Question: The focus of my question pertains to the 'takeInventory()' method.
You can assume that 'InventoryDemo''s 'main()' method is functional (aside the implementation of the 'takeInventory()' method).
If you desire, you may find the other classes <URL>.
The objective of my 'takeInventory()' method is to sort through my 'list', and report the integer value of each unique instance of 'Product' types.
This is to be differentiated exclusively by name:
> ).
'Product's of like name should be grouped together (regardless of cost).
The output should report this:

I assume there is a method of sorting this data which is much more effective than my current approach. However, I do not know of one.
'''
import java.util.*;
public class InventoryDemo
{
public static void main(String [] args) {
ArrayList<Product> list = new ArrayList<Product>();
list.add(new Car("Jaguar", <PHONE>));
list.add(new Car("Neon", 17000));
list.add(new Tool("JigSaw", 149.18));
list.add(new Car("Jaguar", 110000));
list.add(new Car("Neon", 17500));
list.add(new Car("Neon", 17875.32));
list.add(new Truck("RAM", 35700));
list.add(new Tool("CircularSaw", 200));
list.add(new Tool("CircularSaw", 150));
list.add(new Tool("saw1", 200));
list.add(new Tool("saw2", 150));
if(list.get(9).compareTo(list.get(10)) == 0) {
System.out.println("
Both saws are of equal value.");
} else if(list.get(9).compareTo(list.get(10)) > 0) {
System.out.println("
The first saw is more expensive.");
} else {
System.out.println("
The second saw is more expensive.");
}
takeInventory(list);
}
public static void takeInventory(ArrayList<Product> list) {
int inventory[] = new int[list.size()];
int counter = 0;
for(Product token: list) {
for(int x = 0; x < list.size(); x++) {
if(token.compareTo(list.get(x)) == 0) {
inventory[counter] = 0;
} else {
counter++;
}
}
}
for(int token : inventory) {
System.out.println(token);
}
}
}
'''
I want a remedy for my 'takeInventory()' method. The objective intent of this method is to sort through a given 'ArrayList' of objects, and report the sum cost of its unique-type values. This is demonstrated clearly in the output. The last string literal of the output is produced by the conditional in my main() method. The rest is to be produced by the 'takeInventory()' method.
I am certain my current 'takeInventory()' is working.
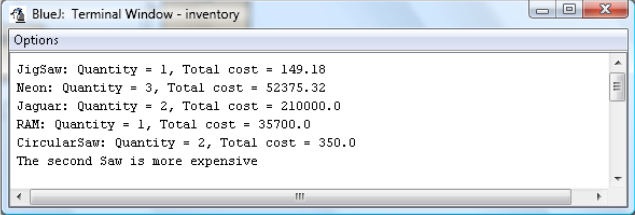
Answer: I would build a 'Map<String, C>' where 'C' is a helper class containing the quantity ('int') and the cost ('double'). Iterate through the product list, and for each product:
- 'new C(1, cost)'- '1''cost'
Finally, iterate through the map and print the result; then you're done.
Reference: <URL>
Here is some code:
'''
import java.util.*;
class Product {
private String name;
private double cost;
public Product (String name, double cost) {
this.name = name;
this.cost = cost;
}
public String getName() {
return name;
}
public double getCost() {
return cost;
}
}
class Car extends Product {
public Car(String name, double cost) {
super(name, cost);
}
}
class Truck extends Product {
public Truck(String name, double cost) {
super(name, cost);
}
}
class Tool extends Product {
public Tool(String name, double cost) {
super(name, cost);
}
}
class Entry {
private int quantity = 1;
private double cost;
public int getQuantity() {
return quantity;
}
public double getCost() {
return cost;
}
public Entry(double cost) {
this.cost = cost;
}
public void add (double cost) {
quantity++;
this.cost += cost;
}
@Override
public String toString() {
return ("Quantity = " + quantity + ", Total cost = " + cost);
}
}
public class Inventory {
static void takeInventory(List<Product> list) {
Map<String, Entry> map = new HashMap<>();
for (Product p : list) {
Entry e = map.get(p.getName());
if (e == null) {
map.put(p.getName(), new Entry(p.getCost()));
} else {
e.add(p.getCost());
}
}
for (String s : map.keySet()) {
System.out.print(s);
Entry e = map.get(s);
System.out.println(" " + e);
}
}
public static void main(String [] args) {
ArrayList<Product> list = new ArrayList<Product>();
list.add(new Car("Jaguar", 100000));
list.add(new Car("Neon", 17000));
list.add(new Tool("JigSaw", 149.18));
list.add(new Car("Jaguar", 110000));
list.add(new Car("Neon", 17500));
list.add(new Car("Neon", 17875.32));
list.add(new Truck("RAM", 35700));
list.add(new Tool("CircularSaw", 200));
list.add(new Tool("CircularSaw", 150));
list.add(new Tool("saw1", 200));
list.add(new Tool("saw2", 150));
takeInventory(list);
}
}
'''
Output:
'''
saw1 Quantity = 1, Total cost = 200.0
saw2 Quantity = 1, Total cost = 150.0
CircularSaw Quantity = 2, Total cost = 350.0
RAM Quantity = 1, Total cost = 35700.0
JigSaw Quantity = 1, Total cost = 149.18
Jaguar Quantity = 2, Total cost = 210000.0
Neon Quantity = 3, Total cost = 52375.32
'''